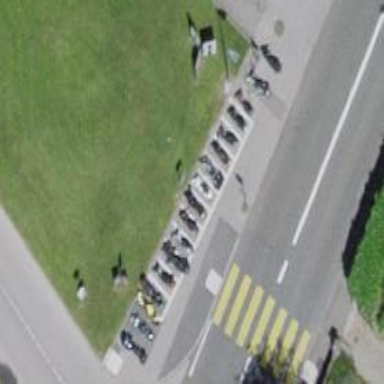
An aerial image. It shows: Motorcycle parking area with wall loops for securing bicycles.